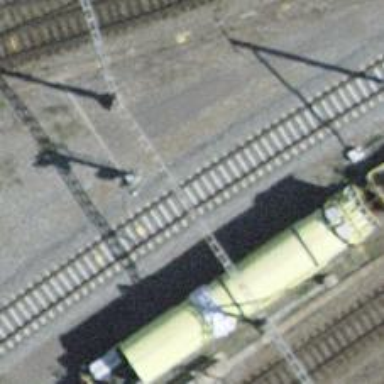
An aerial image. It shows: Railway signal.